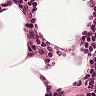
Metastatic tissue present: no